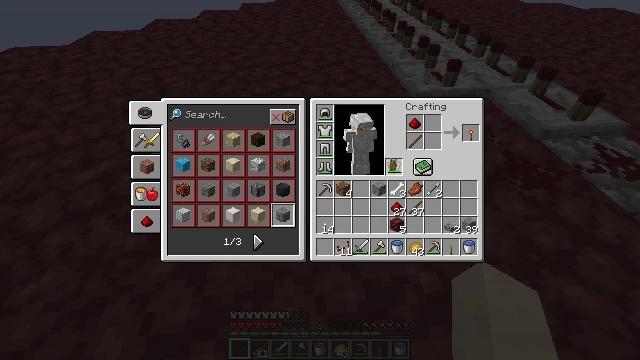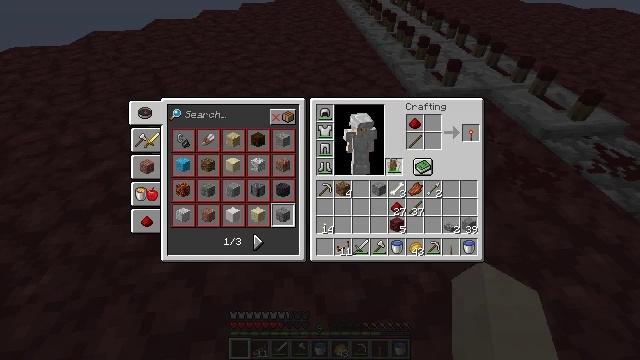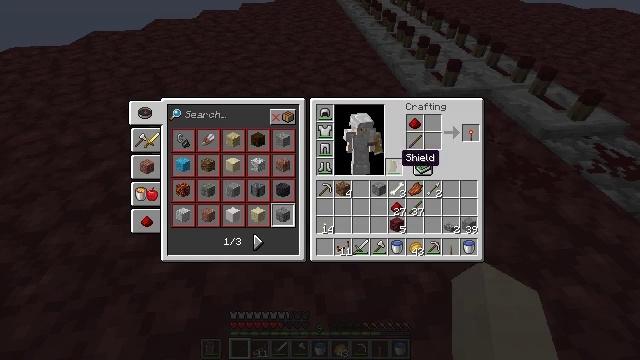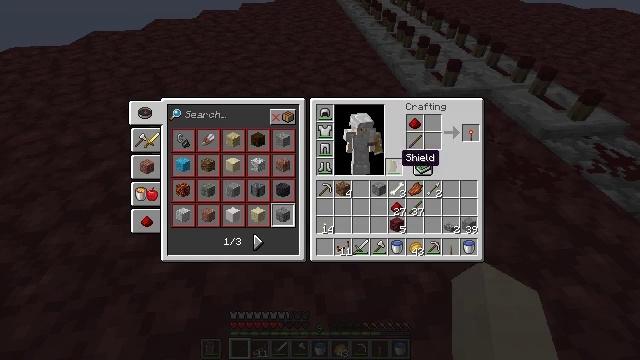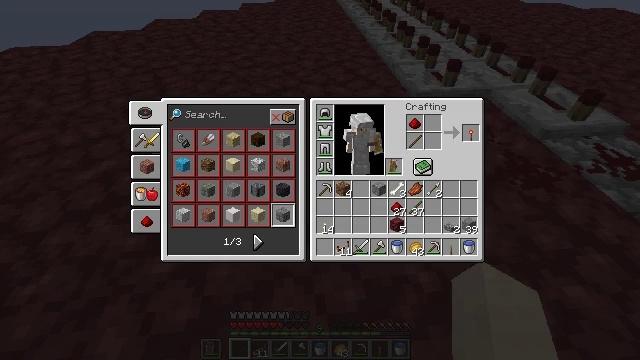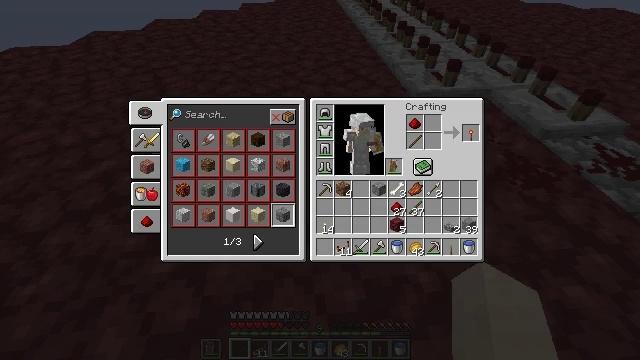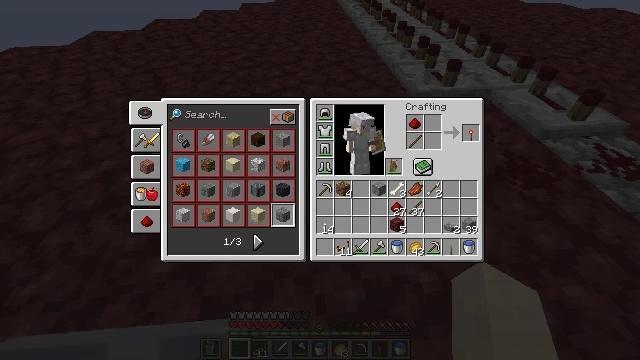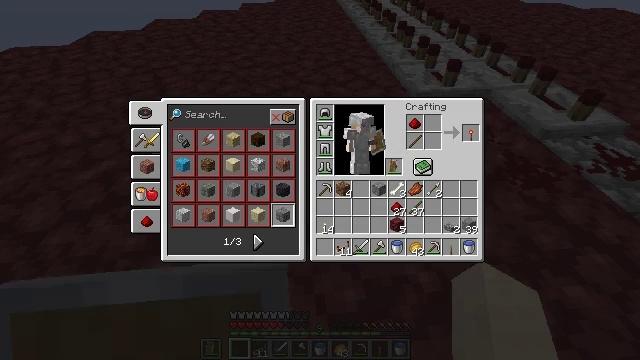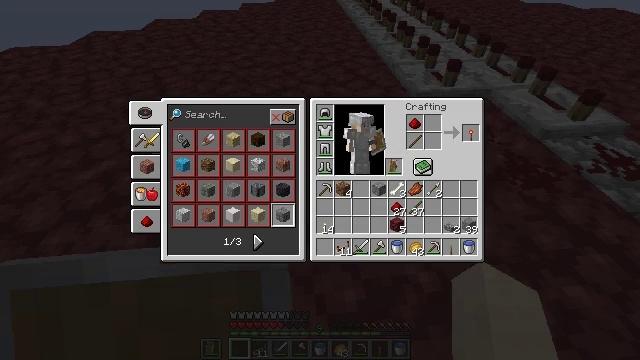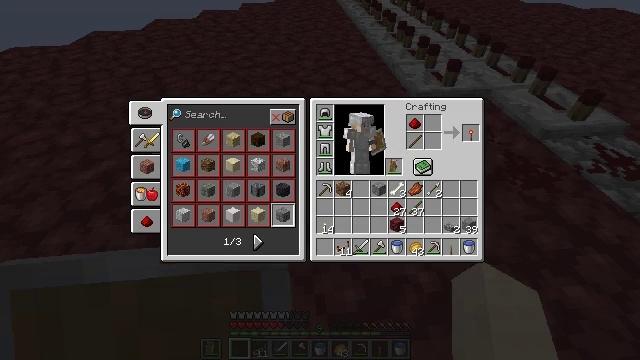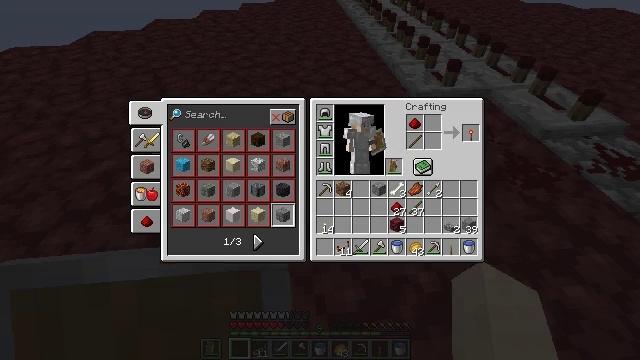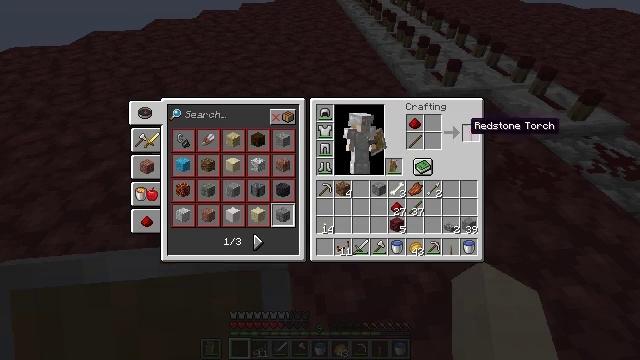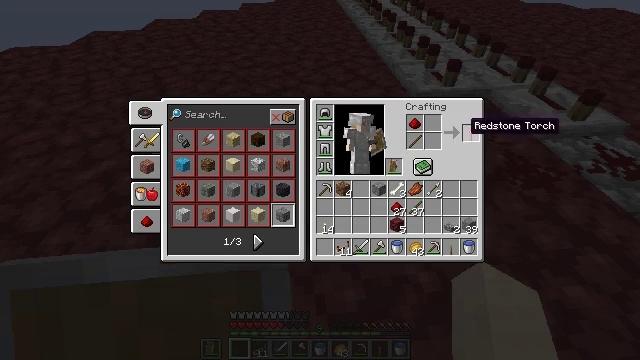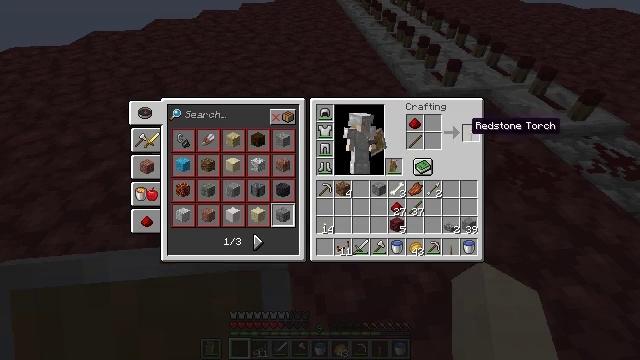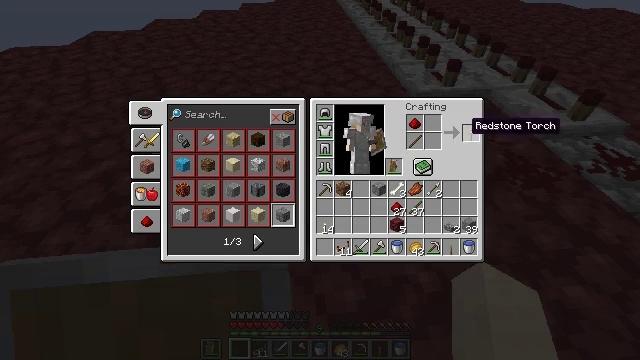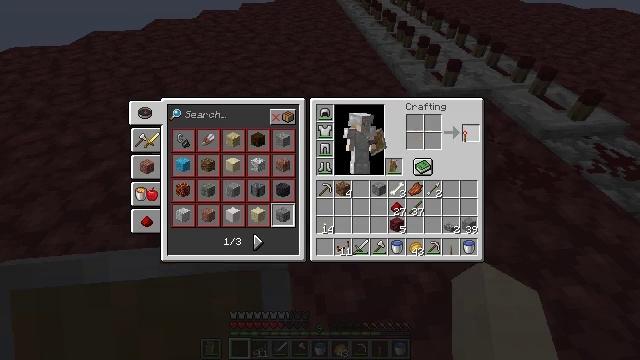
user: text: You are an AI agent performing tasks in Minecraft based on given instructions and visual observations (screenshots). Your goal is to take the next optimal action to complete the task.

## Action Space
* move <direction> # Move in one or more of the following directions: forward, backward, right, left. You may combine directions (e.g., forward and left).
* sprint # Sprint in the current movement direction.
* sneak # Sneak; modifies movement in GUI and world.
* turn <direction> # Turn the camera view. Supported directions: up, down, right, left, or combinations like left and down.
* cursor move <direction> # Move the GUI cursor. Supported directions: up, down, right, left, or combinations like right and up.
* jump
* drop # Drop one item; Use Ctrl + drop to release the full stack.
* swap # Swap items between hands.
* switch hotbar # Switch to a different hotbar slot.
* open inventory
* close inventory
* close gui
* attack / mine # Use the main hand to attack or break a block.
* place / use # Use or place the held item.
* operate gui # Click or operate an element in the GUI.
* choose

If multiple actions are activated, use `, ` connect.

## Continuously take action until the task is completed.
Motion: motion action
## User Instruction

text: Make a redstone torch on the crafting table.
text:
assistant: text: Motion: attack / mine
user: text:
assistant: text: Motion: no_op
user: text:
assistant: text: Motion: no_op
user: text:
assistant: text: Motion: turn right
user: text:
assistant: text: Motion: turn right and up
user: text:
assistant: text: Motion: turn right and up
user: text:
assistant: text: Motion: no_op
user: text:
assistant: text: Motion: no_op
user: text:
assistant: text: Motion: no_op
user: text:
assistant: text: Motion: no_op
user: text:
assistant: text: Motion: no_op
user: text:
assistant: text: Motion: no_op
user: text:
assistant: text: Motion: no_op
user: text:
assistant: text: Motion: no_op
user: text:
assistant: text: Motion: attack / mine
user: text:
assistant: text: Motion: attack / mine
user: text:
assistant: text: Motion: turn left and down
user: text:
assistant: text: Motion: turn left and down
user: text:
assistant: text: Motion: turn down
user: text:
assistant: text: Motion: no_op